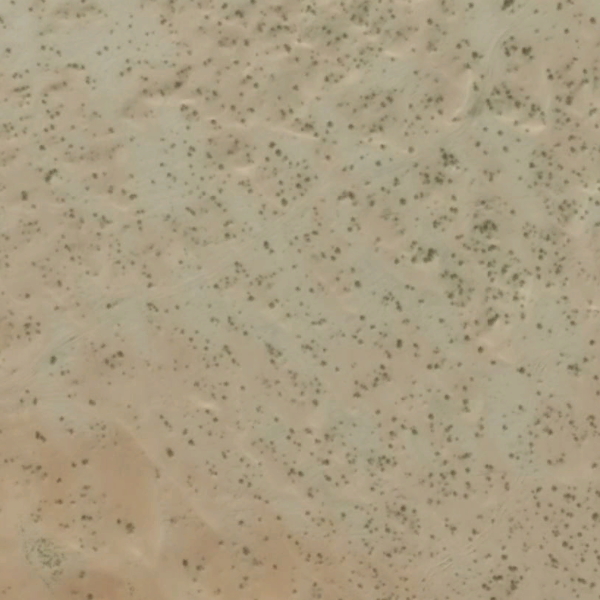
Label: Desert